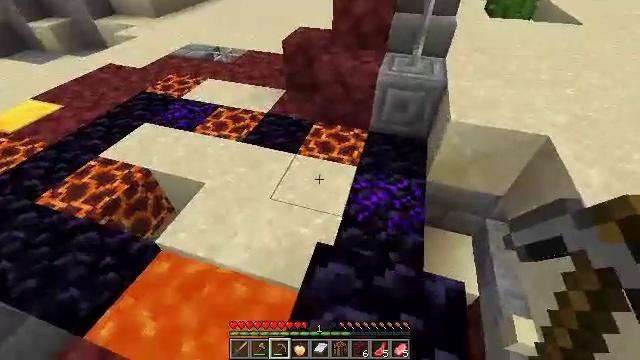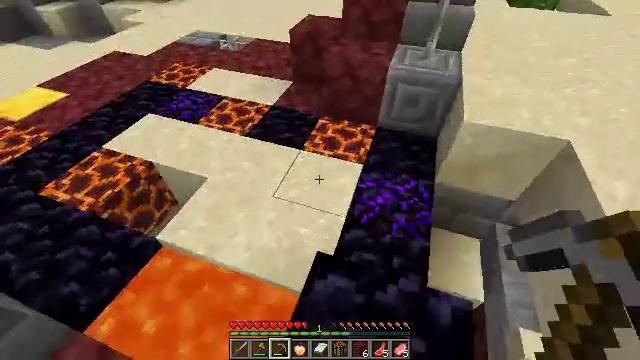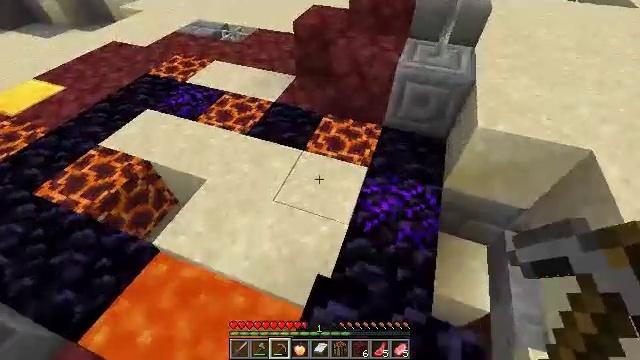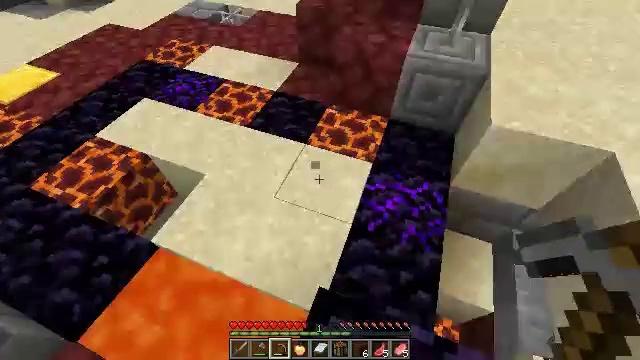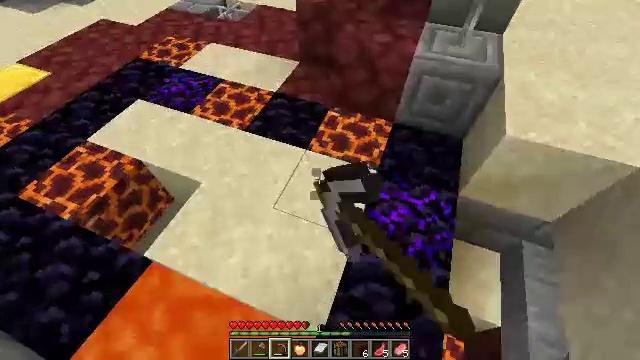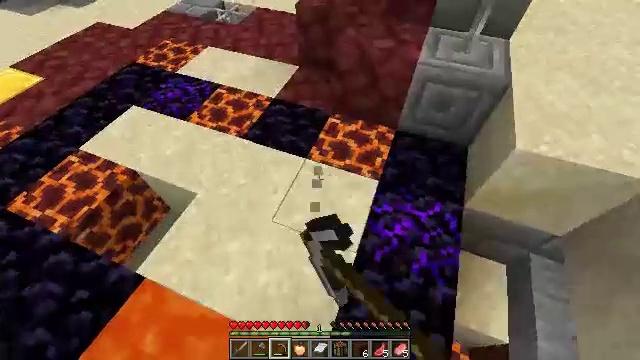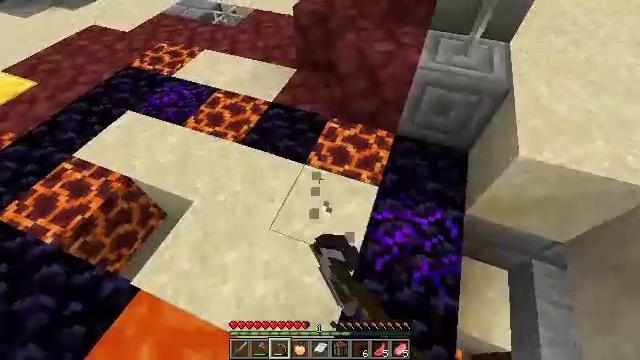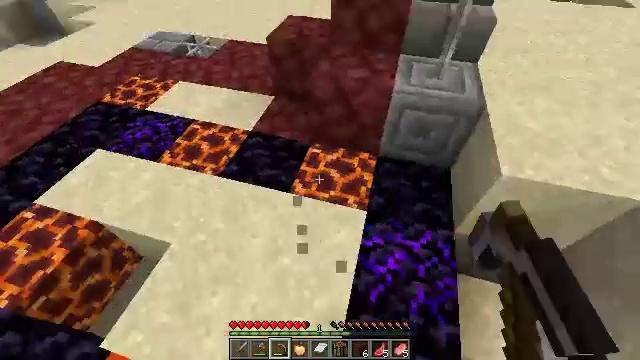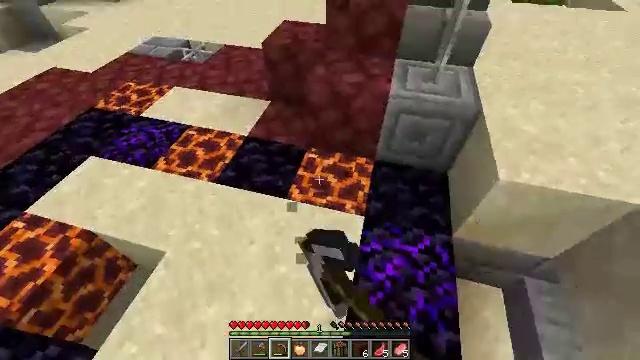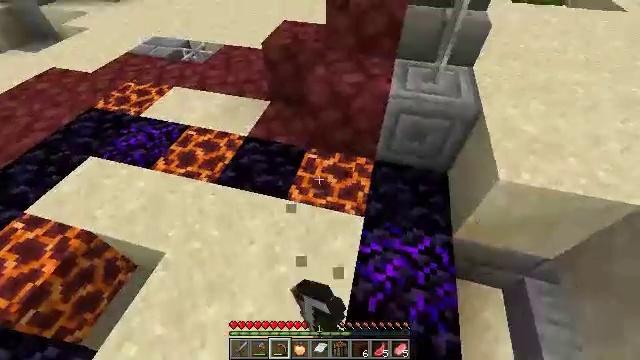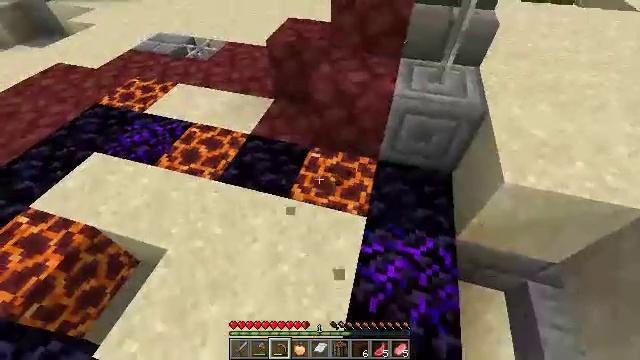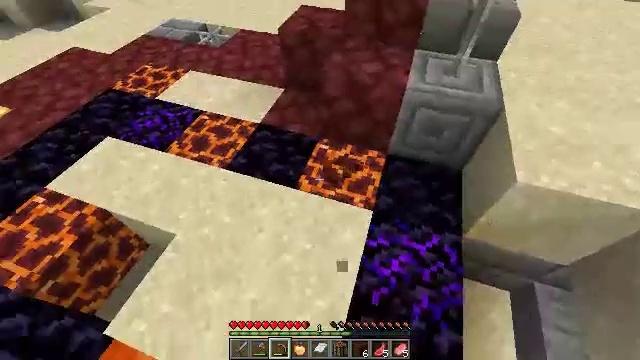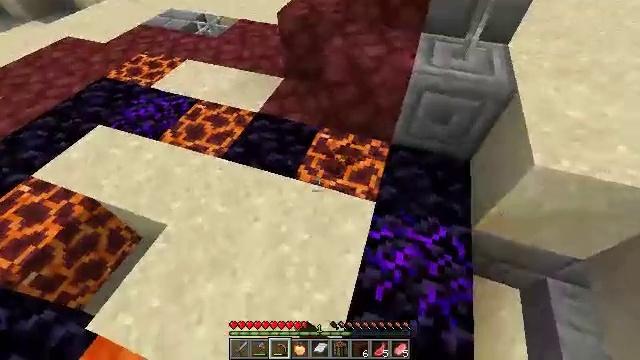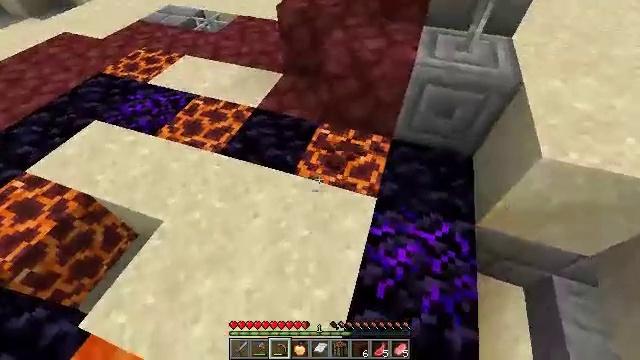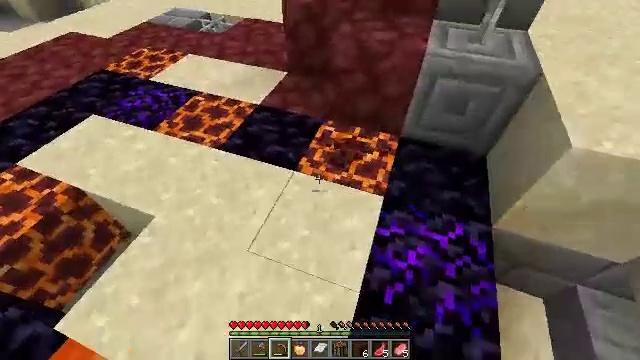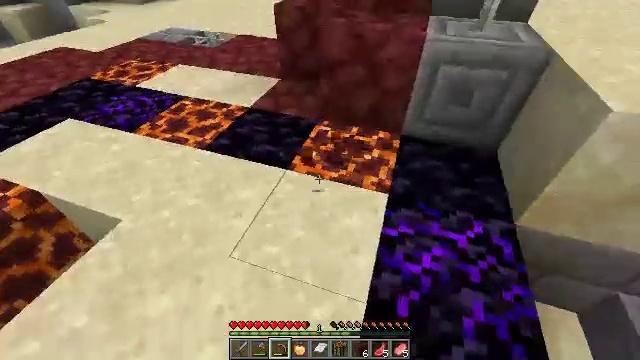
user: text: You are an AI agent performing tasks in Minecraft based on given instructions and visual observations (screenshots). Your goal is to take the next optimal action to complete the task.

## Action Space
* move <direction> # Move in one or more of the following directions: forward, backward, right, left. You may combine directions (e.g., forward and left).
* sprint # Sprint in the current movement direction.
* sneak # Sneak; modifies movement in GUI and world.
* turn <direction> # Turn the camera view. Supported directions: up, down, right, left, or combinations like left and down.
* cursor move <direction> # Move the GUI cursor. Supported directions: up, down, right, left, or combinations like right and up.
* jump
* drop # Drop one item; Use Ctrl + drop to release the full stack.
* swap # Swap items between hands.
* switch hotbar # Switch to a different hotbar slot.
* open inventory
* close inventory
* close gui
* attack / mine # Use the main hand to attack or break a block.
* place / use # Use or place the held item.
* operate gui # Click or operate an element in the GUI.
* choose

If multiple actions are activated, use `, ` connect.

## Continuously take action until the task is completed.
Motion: motion action
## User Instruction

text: Mine magma blocks for light and decoration.
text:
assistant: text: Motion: move forward, turn left and down
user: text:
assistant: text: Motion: move forward, turn left and down
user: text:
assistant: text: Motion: move forward, turn down, attack / mine
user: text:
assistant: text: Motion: move forward, turn down, attack / mine
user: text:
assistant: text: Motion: move forward, attack / mine
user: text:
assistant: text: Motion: attack / mine
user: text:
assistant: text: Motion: turn right and up, attack / mine
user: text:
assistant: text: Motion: no_op
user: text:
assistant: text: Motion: no_op
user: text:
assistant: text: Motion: turn left, attack / mine
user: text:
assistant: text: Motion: turn left and down, attack / mine
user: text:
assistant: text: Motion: attack / mine
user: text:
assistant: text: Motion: attack / mine
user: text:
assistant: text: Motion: turn left and up, attack / mine
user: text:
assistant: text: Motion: turn right and up, attack / mine
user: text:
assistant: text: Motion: turn right and up, attack / mine
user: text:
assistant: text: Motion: move forward, turn up, attack / mine
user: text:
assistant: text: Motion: move forward, turn up, attack / mine
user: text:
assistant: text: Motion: move forward, turn up, attack / mine
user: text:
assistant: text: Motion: move forward, attack / mine
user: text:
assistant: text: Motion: attack / mine